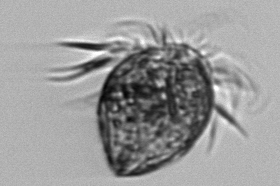
Label: Strombidium_morphotype1